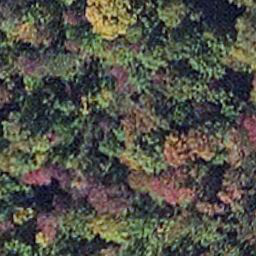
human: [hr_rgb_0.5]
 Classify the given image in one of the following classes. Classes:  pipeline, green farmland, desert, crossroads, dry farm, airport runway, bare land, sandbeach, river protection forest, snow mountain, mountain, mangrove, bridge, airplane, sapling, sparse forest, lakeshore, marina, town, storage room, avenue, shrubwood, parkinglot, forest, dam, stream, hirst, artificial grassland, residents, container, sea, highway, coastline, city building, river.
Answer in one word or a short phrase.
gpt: mangrove